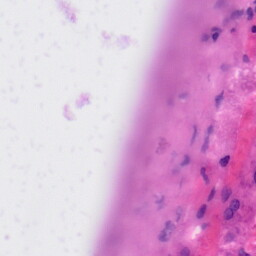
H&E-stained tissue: Liver